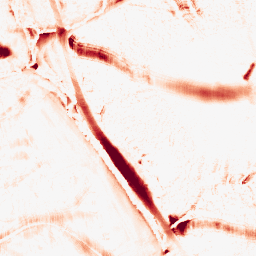
Category: morphological
Decomposition family: morphological_ellipse
Decomposition parameters: operation: opening
width: 30
height: 20
Upsampling method: quadratic
Upsampling parameters: scale: 8
Upsampling scale: 8